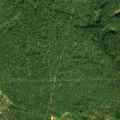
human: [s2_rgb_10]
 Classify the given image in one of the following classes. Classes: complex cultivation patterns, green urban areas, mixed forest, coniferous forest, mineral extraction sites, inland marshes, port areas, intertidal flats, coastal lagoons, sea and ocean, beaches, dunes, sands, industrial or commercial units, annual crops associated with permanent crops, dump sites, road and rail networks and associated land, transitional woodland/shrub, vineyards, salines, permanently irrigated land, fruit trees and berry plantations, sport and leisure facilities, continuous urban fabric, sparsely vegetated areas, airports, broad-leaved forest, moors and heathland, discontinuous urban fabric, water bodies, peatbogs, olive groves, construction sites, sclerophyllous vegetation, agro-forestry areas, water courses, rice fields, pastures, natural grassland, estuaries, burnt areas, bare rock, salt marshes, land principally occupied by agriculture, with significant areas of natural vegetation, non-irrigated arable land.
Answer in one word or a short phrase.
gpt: coniferous forest, mixed forest, transitional woodland/shrub